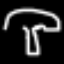
Label: mushroom